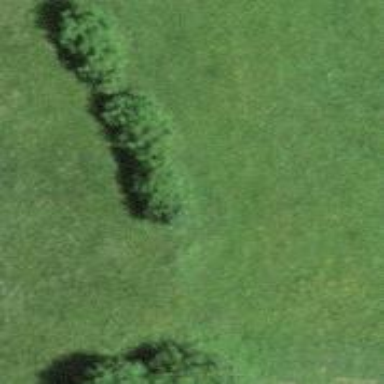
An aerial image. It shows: Hedge acting as barrier.